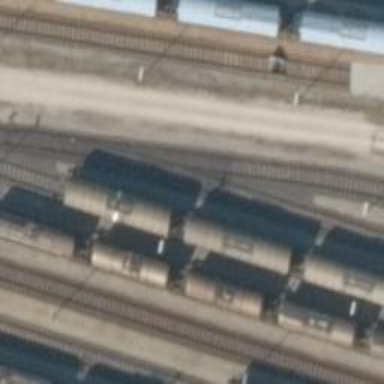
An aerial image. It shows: Railway switch.